Interaction volume radius: 10 \u00c5
Interaction volume height: 20 \u00c5
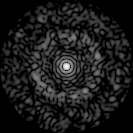
Disorder parameter: 0.8221